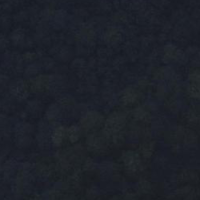
EUNIS habitat code: 41
Species observed at this site:
Petasites albus